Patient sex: F
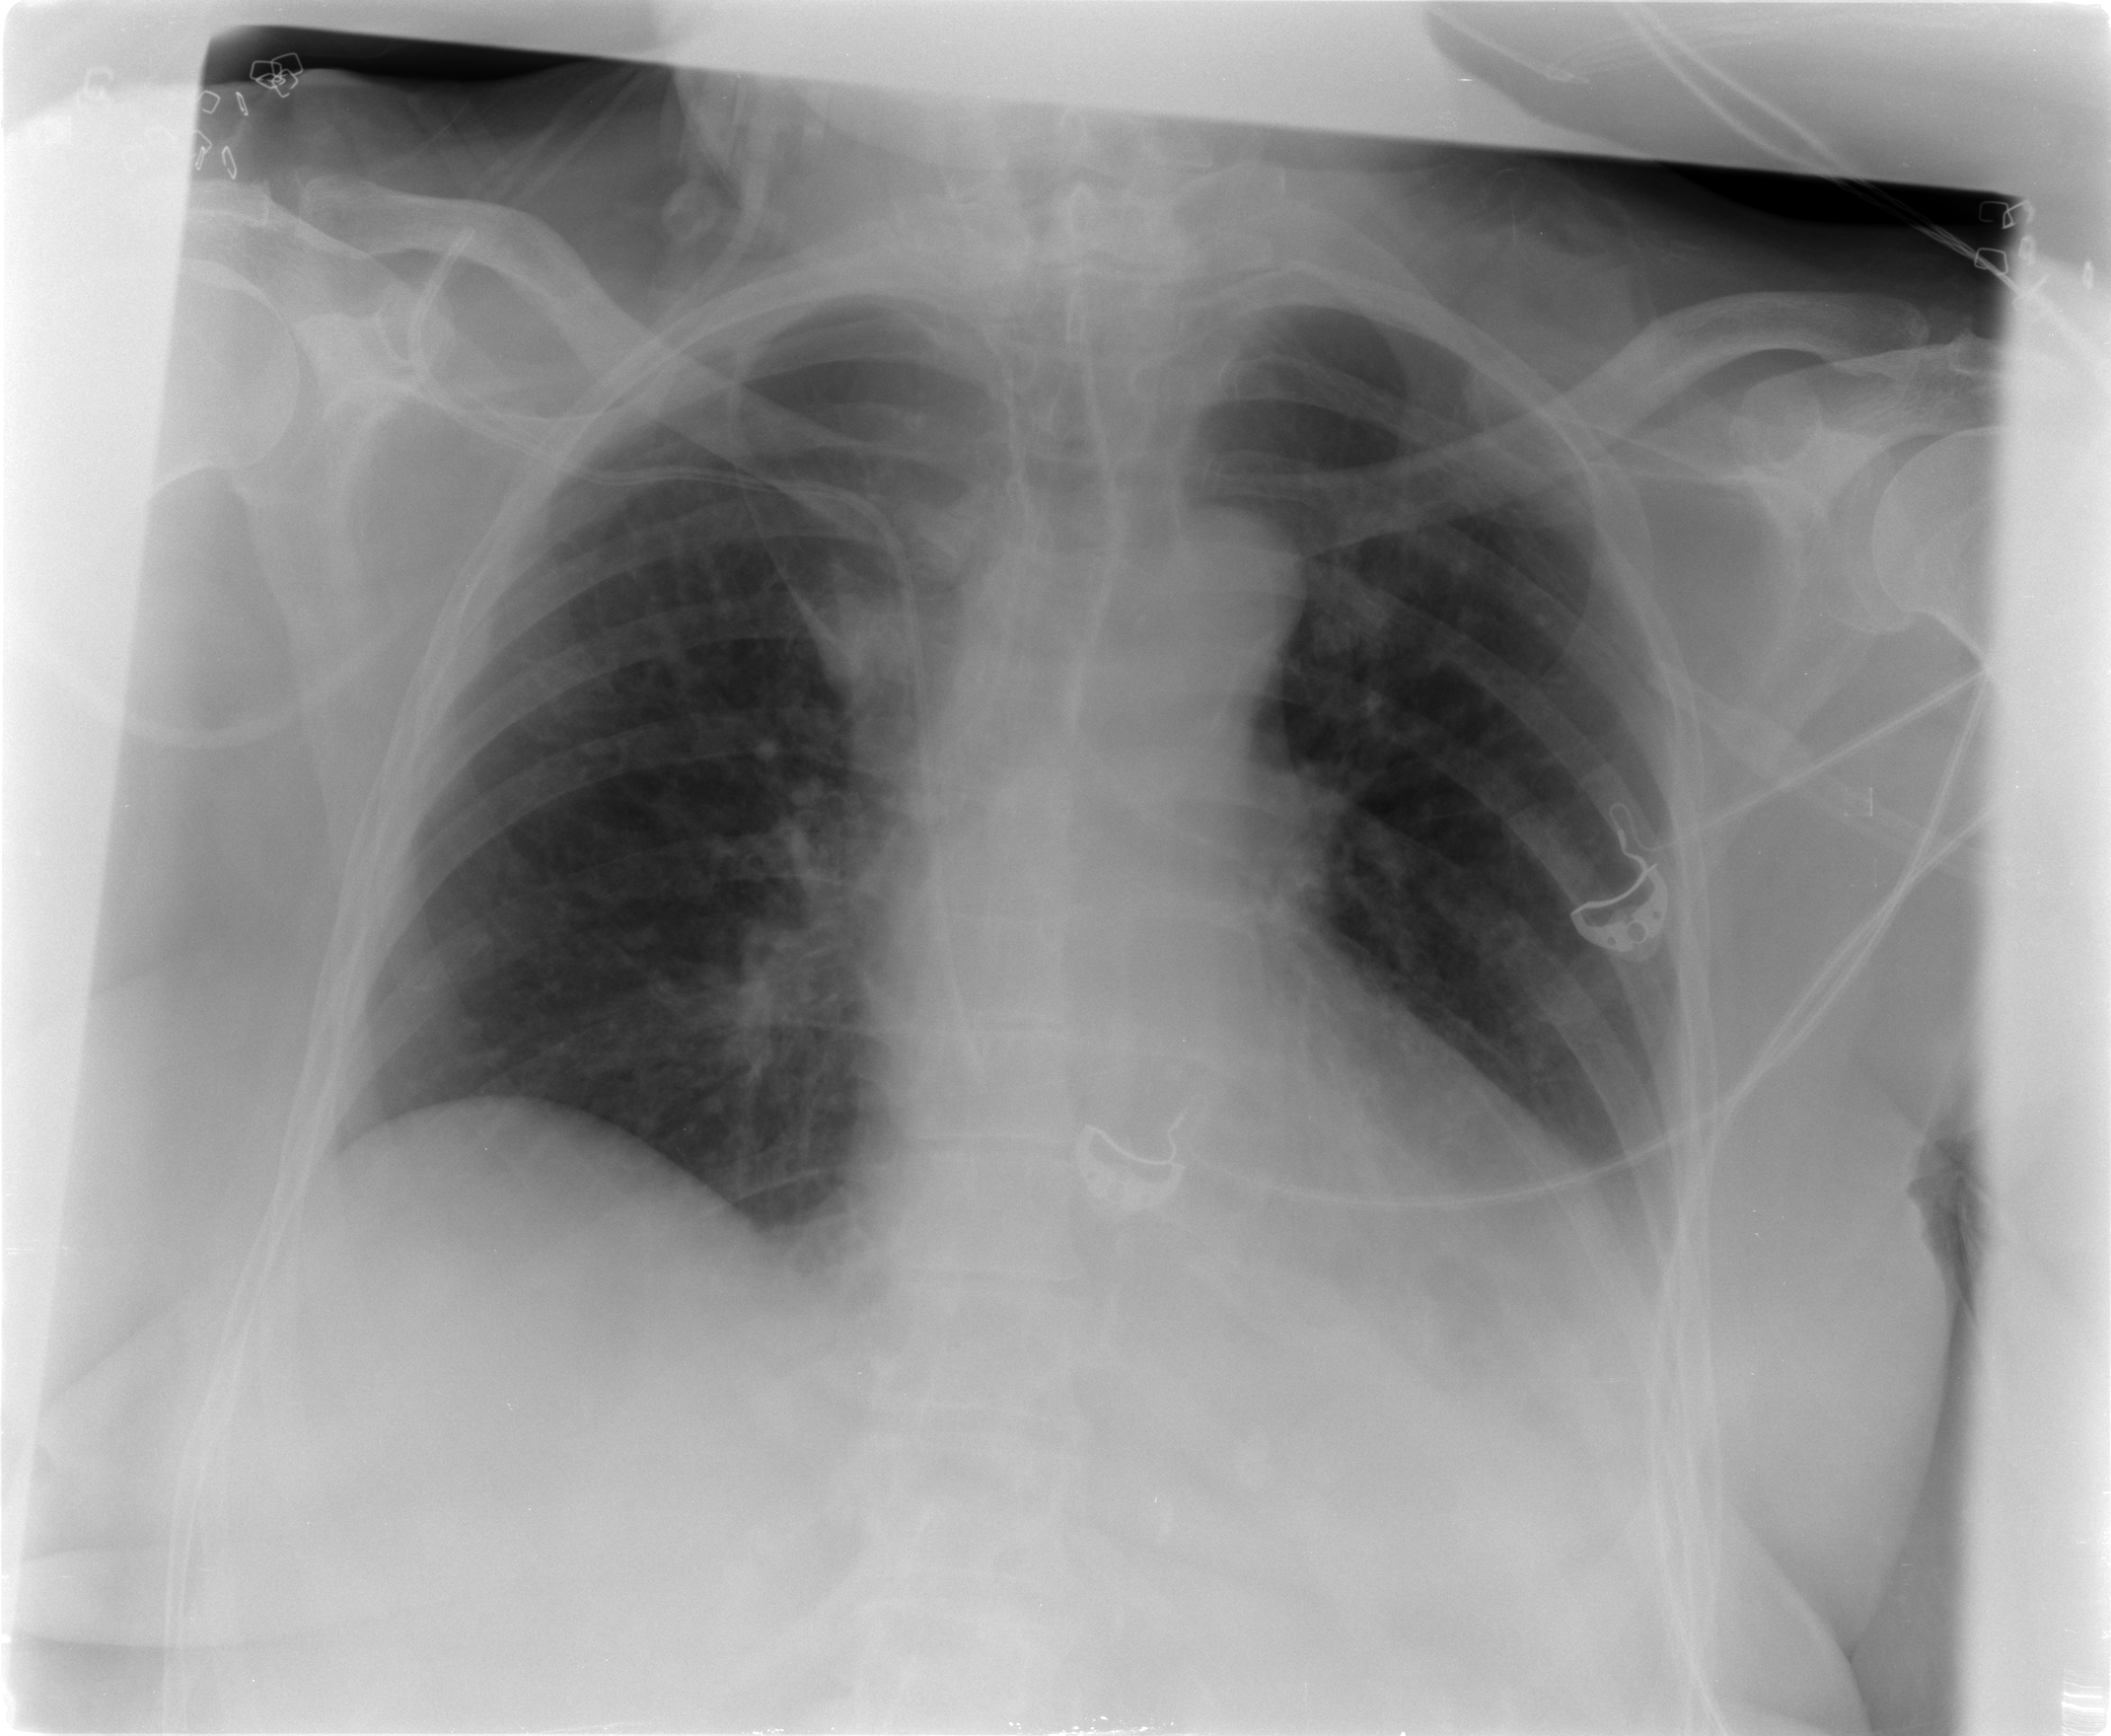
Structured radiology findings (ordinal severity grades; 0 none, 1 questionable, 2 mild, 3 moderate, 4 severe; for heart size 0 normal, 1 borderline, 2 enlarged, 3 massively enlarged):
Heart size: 1
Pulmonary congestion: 2
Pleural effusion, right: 0
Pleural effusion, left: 1
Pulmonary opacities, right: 0
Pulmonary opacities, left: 0
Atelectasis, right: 0
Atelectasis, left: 1